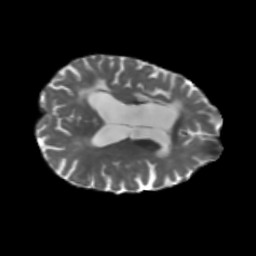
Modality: T2w
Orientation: axial
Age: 63
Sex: female
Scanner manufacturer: siemens
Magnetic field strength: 3 T
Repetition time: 5.25 s
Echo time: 0.08 s